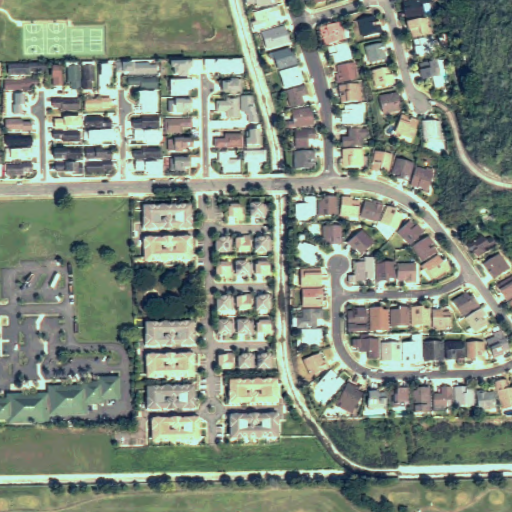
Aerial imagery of valley in Hawaii named Kalama Valley containing only unknown